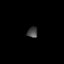
Tissue: prostate
Cell type: T cells
Senescence score: 0.2958
Nuclear area (px): 107
Mean DAPI intensity: 71.579